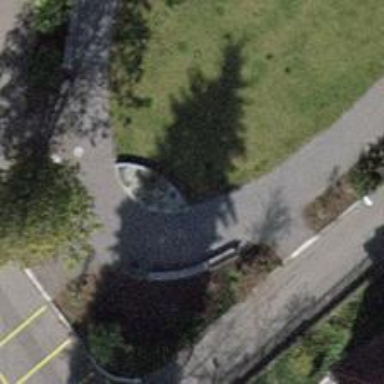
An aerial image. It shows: Decorative fountain as amenity.